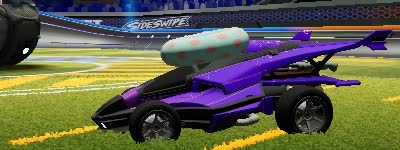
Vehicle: aftershock